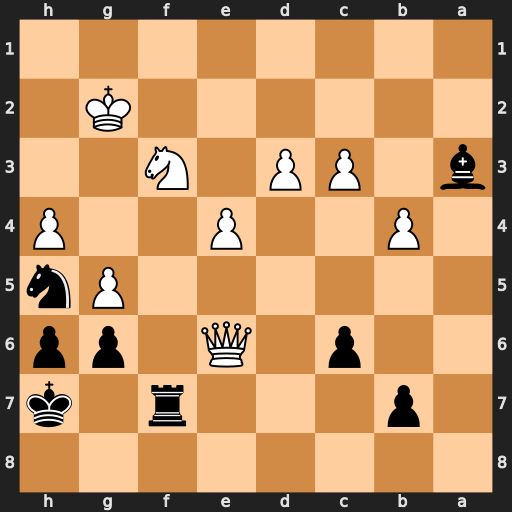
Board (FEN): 8/1p3r1k/2p1Q1pp/6Pn/1P2P2P/b1PP1N2/6K1/8
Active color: b
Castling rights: -
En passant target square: -
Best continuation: Nf4+ Kg3 Nxe6